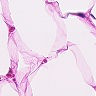
Metastatic tissue present: no